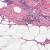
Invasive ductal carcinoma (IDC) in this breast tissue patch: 0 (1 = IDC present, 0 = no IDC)